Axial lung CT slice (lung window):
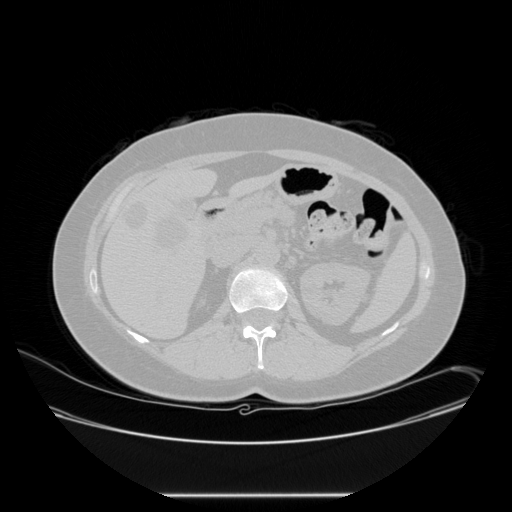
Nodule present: no